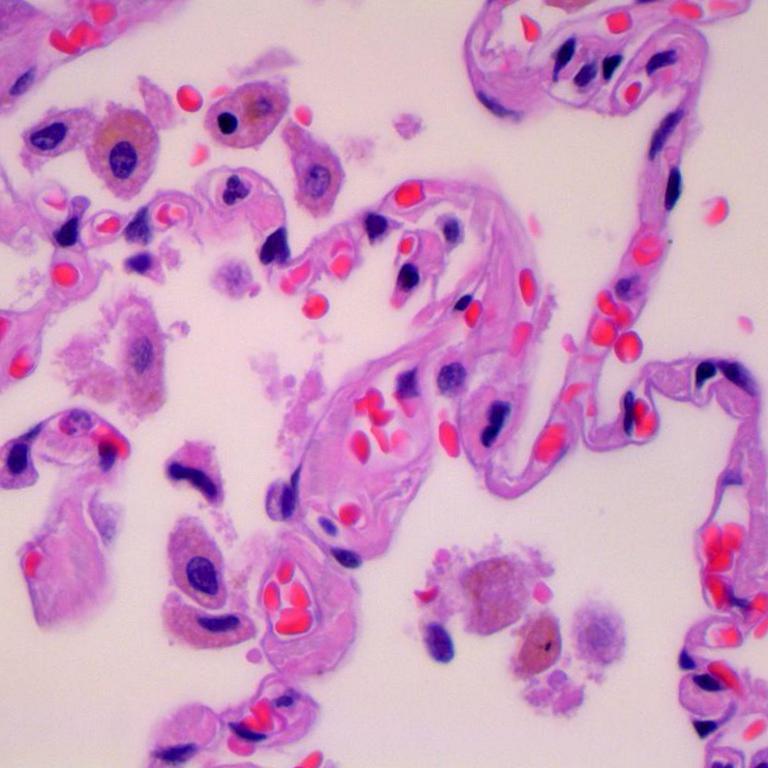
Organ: lung
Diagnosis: benign